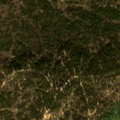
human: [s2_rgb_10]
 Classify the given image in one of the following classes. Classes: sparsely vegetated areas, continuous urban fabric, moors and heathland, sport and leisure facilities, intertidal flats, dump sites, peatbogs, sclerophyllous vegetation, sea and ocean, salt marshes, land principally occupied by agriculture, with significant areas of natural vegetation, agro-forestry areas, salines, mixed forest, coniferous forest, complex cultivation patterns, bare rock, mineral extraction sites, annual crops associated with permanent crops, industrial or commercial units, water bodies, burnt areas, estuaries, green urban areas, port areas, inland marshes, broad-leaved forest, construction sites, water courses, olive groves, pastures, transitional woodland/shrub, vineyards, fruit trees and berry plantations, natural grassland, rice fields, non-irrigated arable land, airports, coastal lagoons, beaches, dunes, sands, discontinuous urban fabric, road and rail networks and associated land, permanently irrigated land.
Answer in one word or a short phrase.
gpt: agro-forestry areas, broad-leaved forest